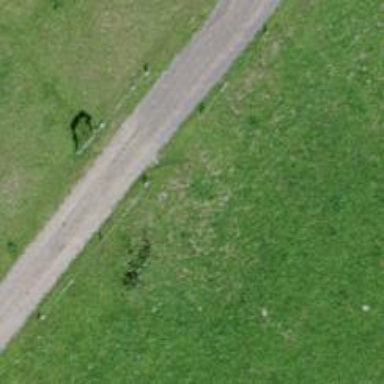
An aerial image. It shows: Gravel track with track type of grade3.